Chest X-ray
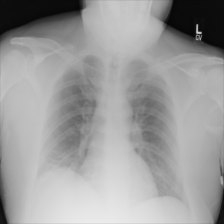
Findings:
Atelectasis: positive
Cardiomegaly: negative
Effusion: negative
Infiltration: negative
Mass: negative
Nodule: negative
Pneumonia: negative
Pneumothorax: negative
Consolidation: negative
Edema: negative
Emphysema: negative
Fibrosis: negative
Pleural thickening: negative
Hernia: negative